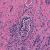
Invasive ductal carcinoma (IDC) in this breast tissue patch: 0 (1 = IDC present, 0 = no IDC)